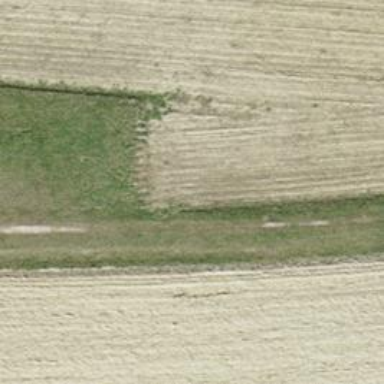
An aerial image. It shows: Track with grade2 tracktype.